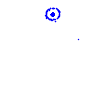
Particle: kaon